Question: How do I get part of website

I would be interested in the number shown in the picture, that is not directly displayed on the page.
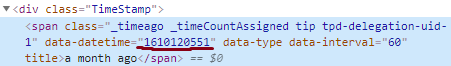
Answer: To print the value of the attribute you can use either of the following <URL>:
- Using and 'CSS_SELECTOR':'''
print(driver.find_element(By.CSS_SELECTOR, "div.TimeStamp span[data-interval='60']").get_attribute("data-datetime"))
'''
- Using and 'xpath':'''
System.out.println(wd.findElement(By.xpath("//div[@class='TimeStamp' and @data-interval='60']")).getAttribute("data-datetime"));
'''
---
Ideally you need to induce <URL>:
- Using and 'cssSelector':'''
System.out.println(new WebDriverWait(driver, 20).until(ExpectedConditions.visibilityOfElementLocated(By.cssSelector("div.TimeStamp span[data-interval='60']"))).get_attribute("data-datetime"));
'''
- Using and 'XPATH':'''
print(WebDriverWait(driver, 20).until(EC.visibility_of_element_located((By.XPATH, "//div[@class='TimeStamp' and @data-interval='60']"))).get_attribute("data-datetime"))
'''
- : You have to add the following imports :'''
from selenium.webdriver.support.ui import WebDriverWait
from selenium.webdriver.common.by import By
from selenium.webdriver.support import expected_conditions as EC
'''